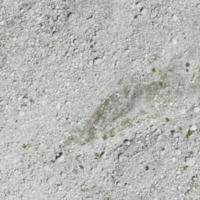
EUNIS habitat code: 47
Species observed at this site:
Saxifraga paniculata